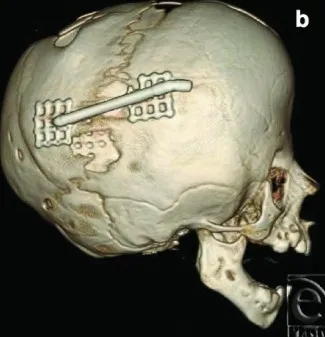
Radiographic appearance. After 3 months of bony consolidation. Distraction hardware was subsequently removed.
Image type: radiology (ct)